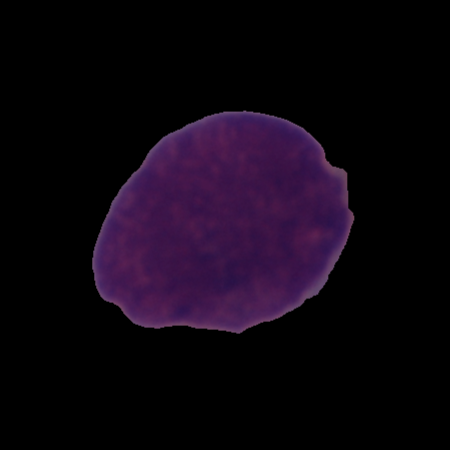
Label: cancer